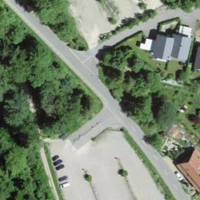
EUNIS habitat code: 55
Species observed at this site:
Allium ursinum
Prunella vulgaris